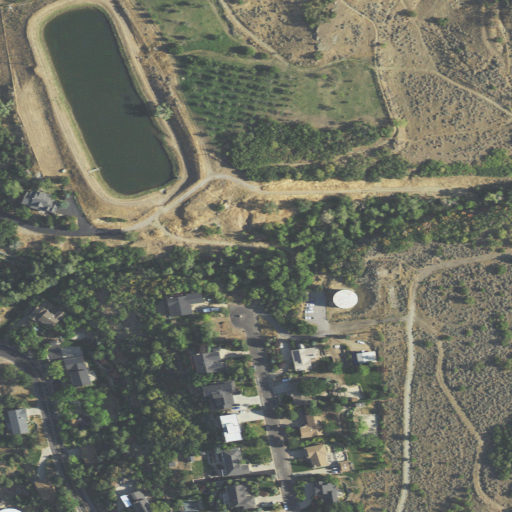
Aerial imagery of valley in Utah named Bair Canyon containing woody wetlands, shrub, low intensity development, pasture, herbaceous wetlands, open development, medium intensity development, open water, grassland, and high intensity development